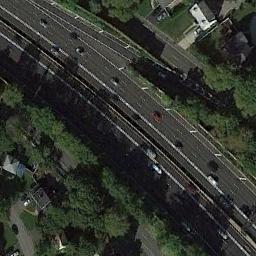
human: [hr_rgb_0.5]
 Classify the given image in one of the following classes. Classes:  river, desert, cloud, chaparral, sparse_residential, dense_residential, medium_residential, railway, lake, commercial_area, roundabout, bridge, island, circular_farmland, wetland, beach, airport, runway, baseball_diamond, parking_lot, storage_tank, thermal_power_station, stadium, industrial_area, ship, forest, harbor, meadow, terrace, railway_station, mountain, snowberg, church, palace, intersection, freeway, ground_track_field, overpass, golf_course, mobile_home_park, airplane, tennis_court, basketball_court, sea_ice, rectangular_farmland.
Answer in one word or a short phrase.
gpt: freeway